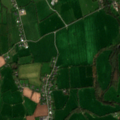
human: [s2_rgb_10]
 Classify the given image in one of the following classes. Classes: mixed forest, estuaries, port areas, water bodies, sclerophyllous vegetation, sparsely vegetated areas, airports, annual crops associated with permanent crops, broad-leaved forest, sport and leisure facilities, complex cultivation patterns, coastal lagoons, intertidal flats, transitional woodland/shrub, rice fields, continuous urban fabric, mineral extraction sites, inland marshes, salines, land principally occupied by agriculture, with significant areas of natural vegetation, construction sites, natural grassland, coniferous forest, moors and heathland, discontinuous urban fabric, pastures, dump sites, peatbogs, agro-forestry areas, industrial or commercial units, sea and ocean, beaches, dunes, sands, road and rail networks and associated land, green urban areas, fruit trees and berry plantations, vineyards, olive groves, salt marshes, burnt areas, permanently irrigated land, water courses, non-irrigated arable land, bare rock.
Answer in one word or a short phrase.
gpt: pastures